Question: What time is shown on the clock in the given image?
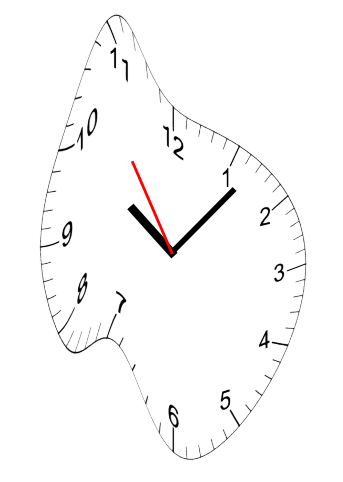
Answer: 10:06:54